Aerial crown-view tile of a tropical tree (Barro Colorado Island, Panama), acquired 20250414:
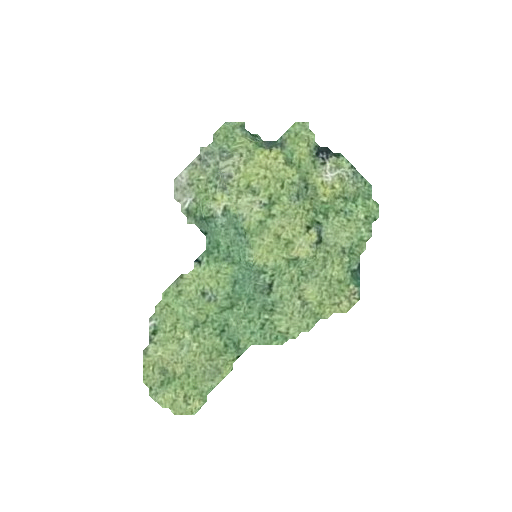
Species: Cordia alliodora
GBIF accepted scientific name: Cordia alliodora
Crown area: 60.411 m²